Field crop: maize
Growth stage: 1
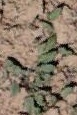
Species: convolvulus